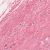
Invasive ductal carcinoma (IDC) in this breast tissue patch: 0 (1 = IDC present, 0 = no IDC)